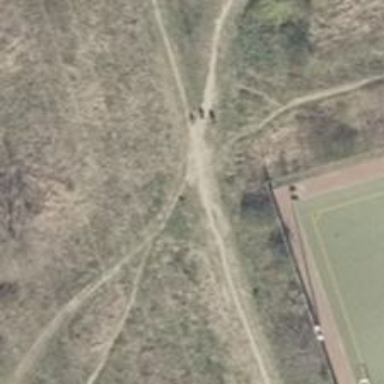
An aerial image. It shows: Path on the ground.